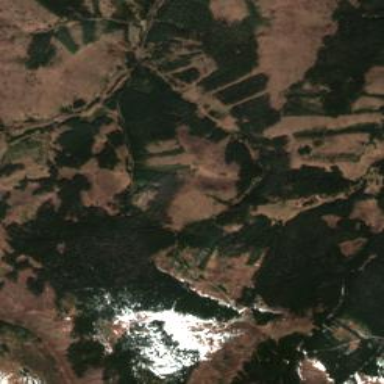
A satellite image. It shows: Clearcut logging area with scrub vegetation.